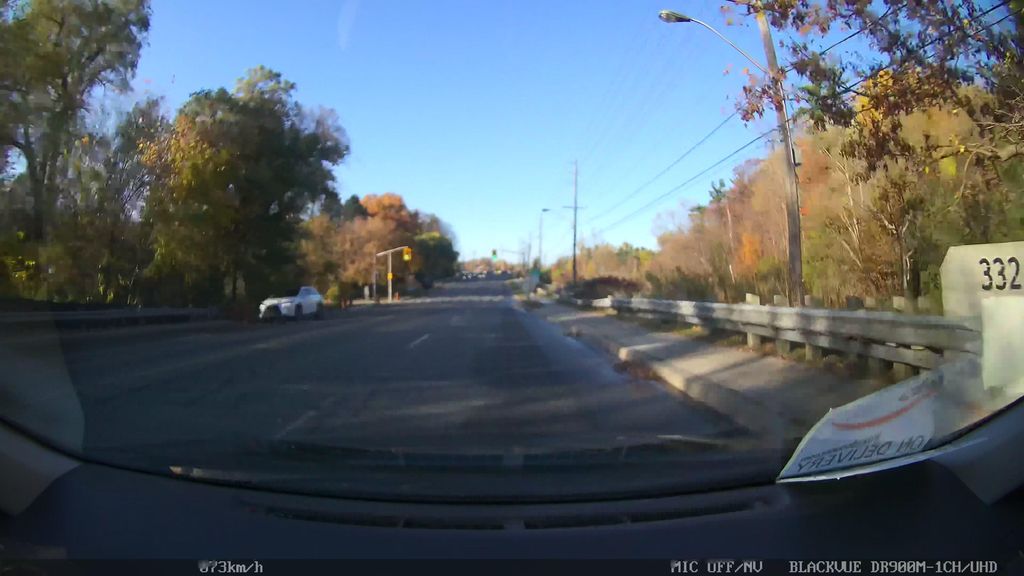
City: toronto